Interaction volume radius: 5 \u00c5
Interaction volume height: 20 \u00c5
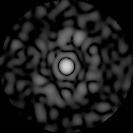
Disorder parameter: 0.8056